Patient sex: M
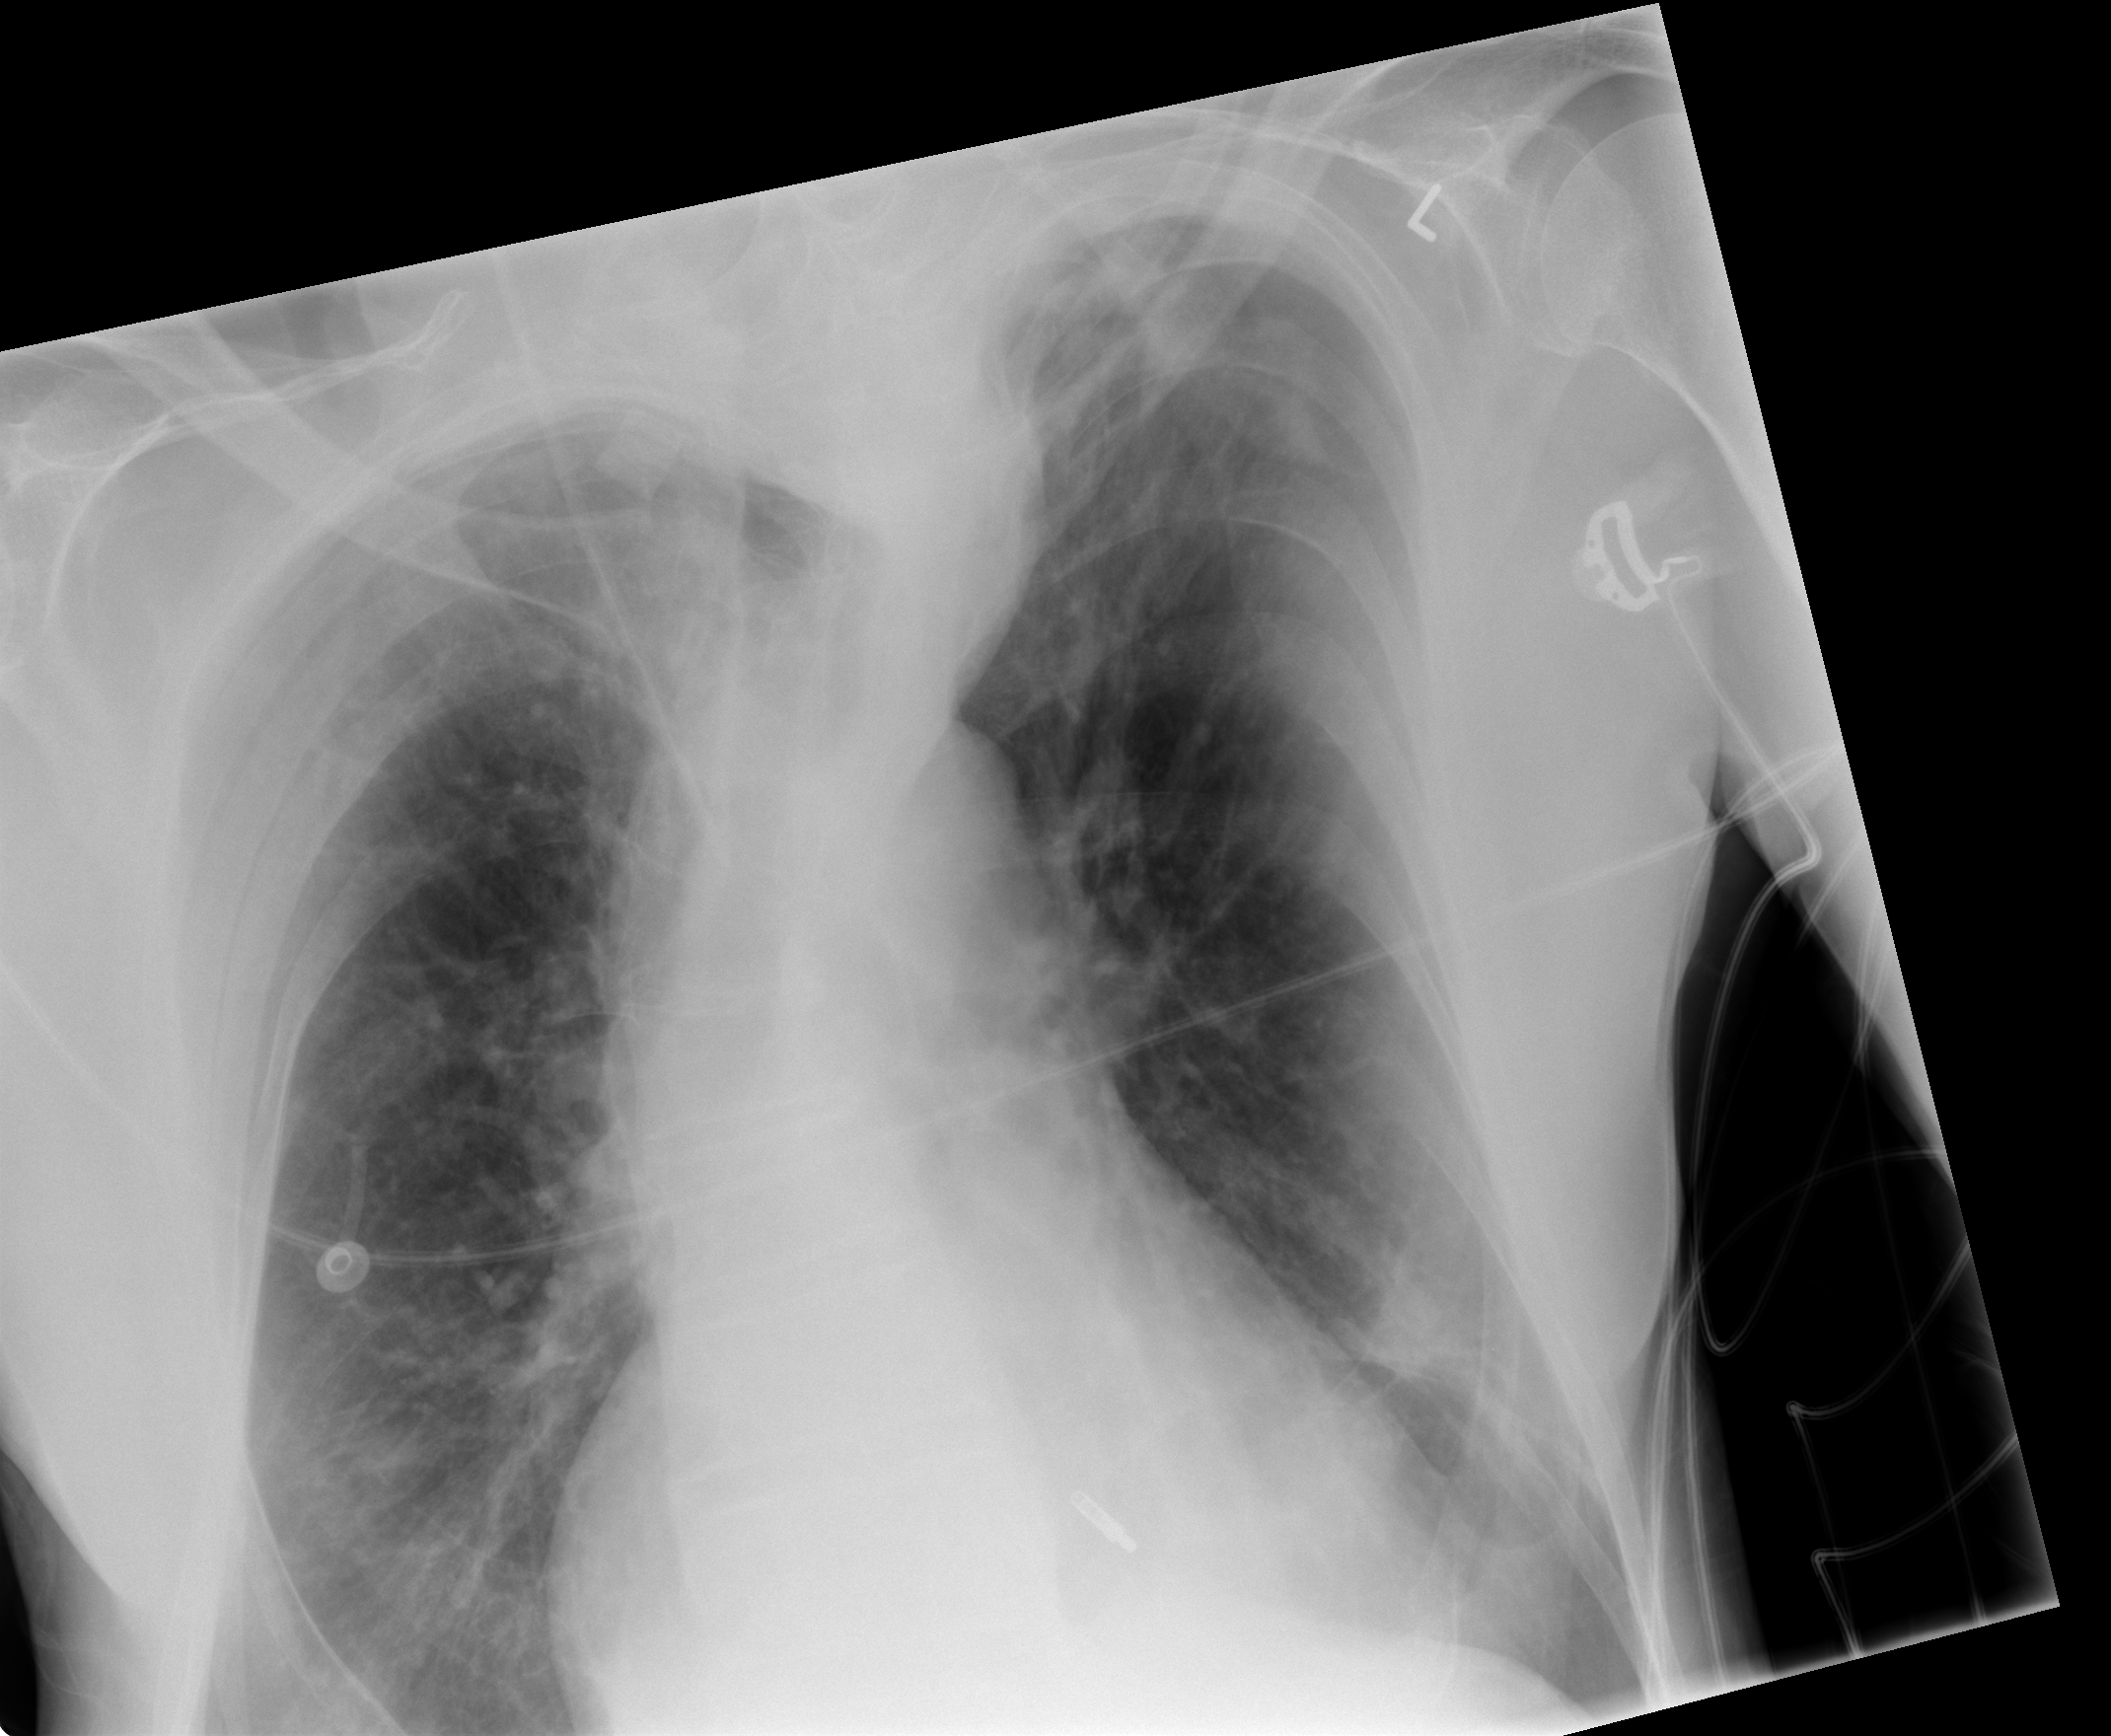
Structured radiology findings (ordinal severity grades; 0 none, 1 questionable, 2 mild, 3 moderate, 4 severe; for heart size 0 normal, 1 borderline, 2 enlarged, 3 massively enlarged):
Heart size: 2
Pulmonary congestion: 0
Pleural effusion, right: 0
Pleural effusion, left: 0
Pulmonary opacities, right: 0
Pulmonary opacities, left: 0
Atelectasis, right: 2
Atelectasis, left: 2